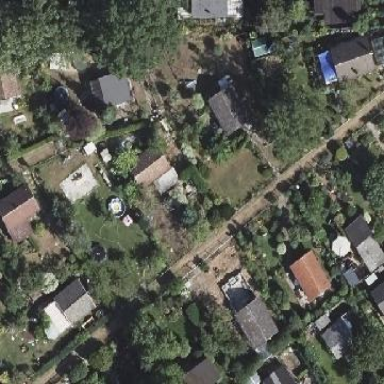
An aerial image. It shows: Plot in the allotments.